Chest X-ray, PA view. Patient: 19 years old, sex M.
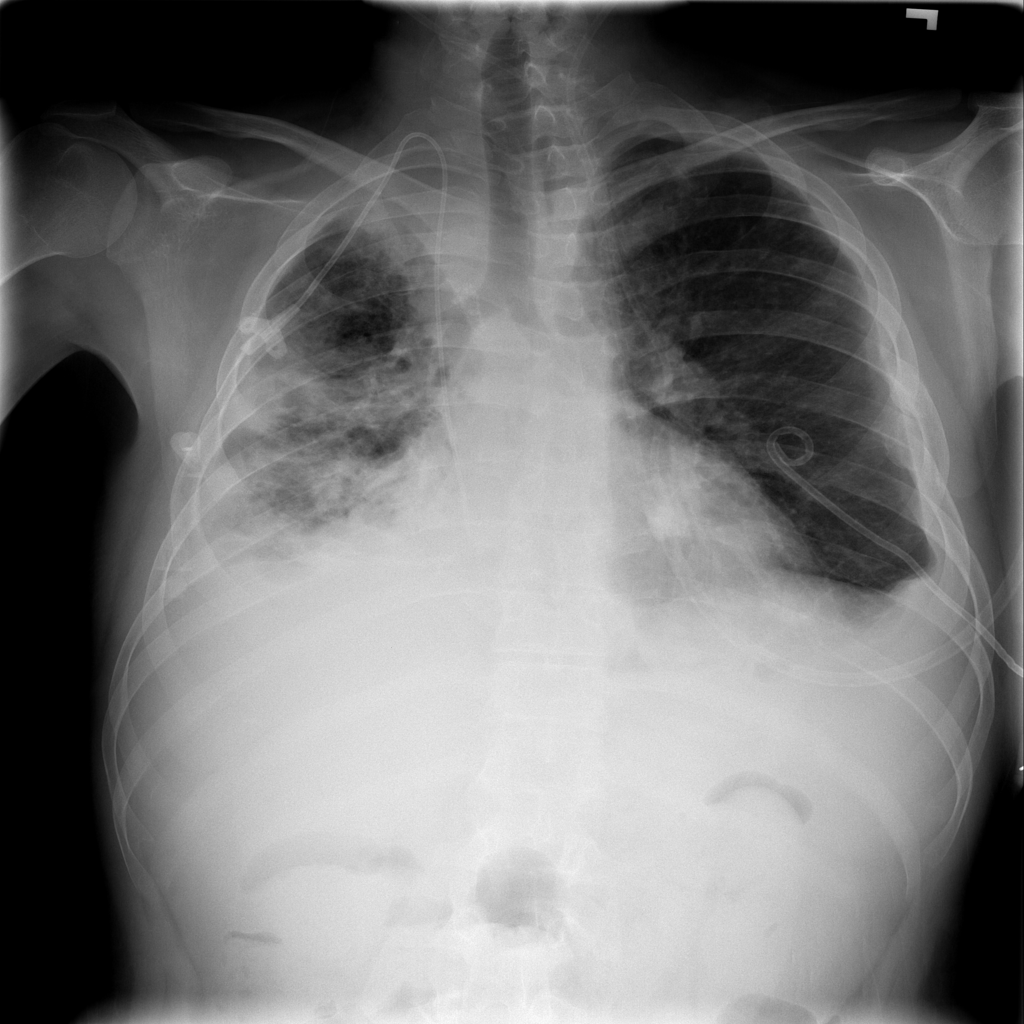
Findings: Effusion, Infiltration